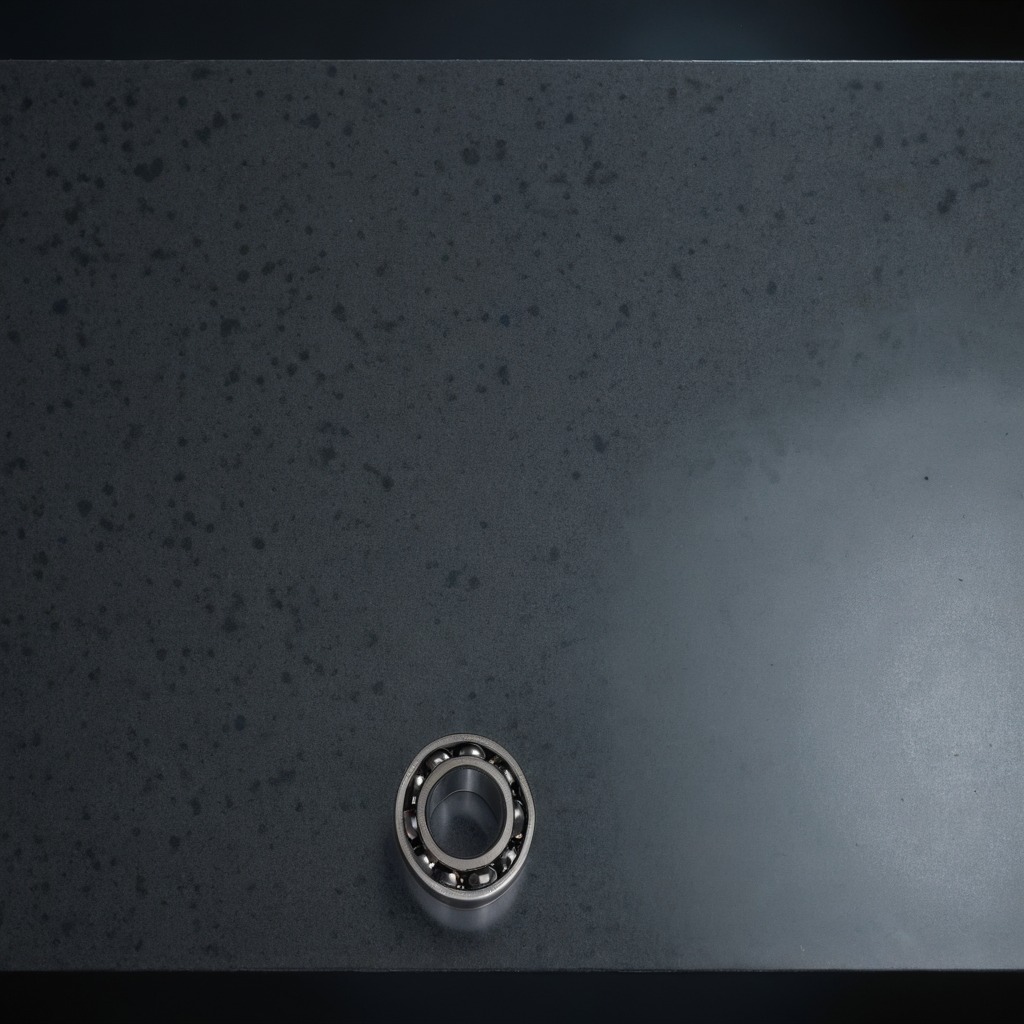
A metal ball bearing is lying on a clean granite table inside a workshop at night.